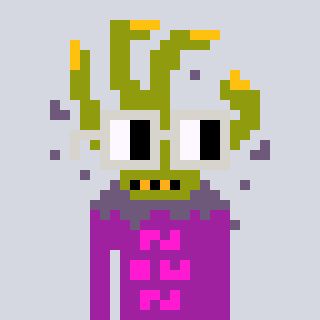
a pixel art character with square light gray glasses, a zombie-hand-shaped head and a magenta-colored body on a cool background